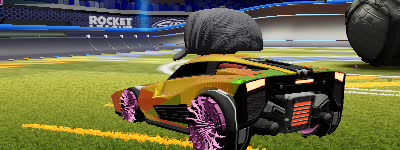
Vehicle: breakout